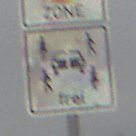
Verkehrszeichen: CarsharingfahrzeugeFrei
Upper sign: BeginnEingeschraenktesHalteverbotZone
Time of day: MorningAfternoon
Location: Outdoor (Nature)
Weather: Overcast
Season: Winter
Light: Natural